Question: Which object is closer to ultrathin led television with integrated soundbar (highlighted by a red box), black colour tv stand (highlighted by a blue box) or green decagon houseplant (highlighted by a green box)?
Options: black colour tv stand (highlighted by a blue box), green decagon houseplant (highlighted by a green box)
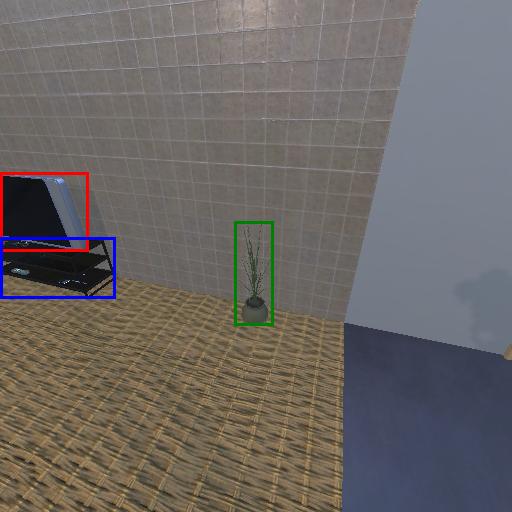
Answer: black colour tv stand (highlighted by a blue box)